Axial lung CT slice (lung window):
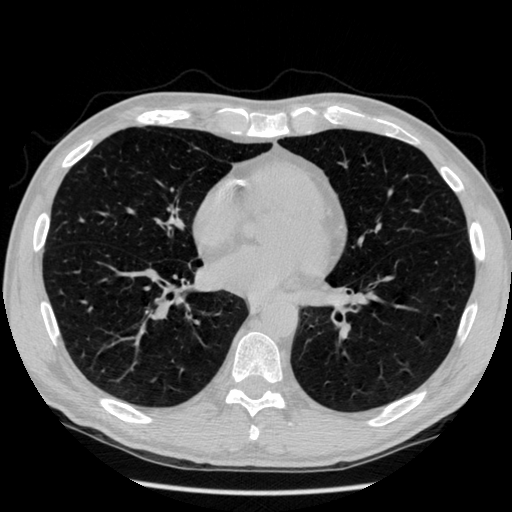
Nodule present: no